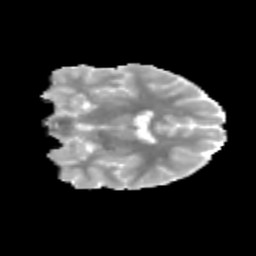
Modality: MD
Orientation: coronal
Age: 12
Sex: female
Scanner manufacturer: siemens
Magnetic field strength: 3 T
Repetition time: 3.8 s
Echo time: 0.07 s